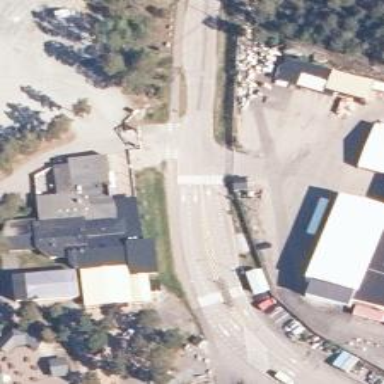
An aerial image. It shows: Marked crossing on the road.